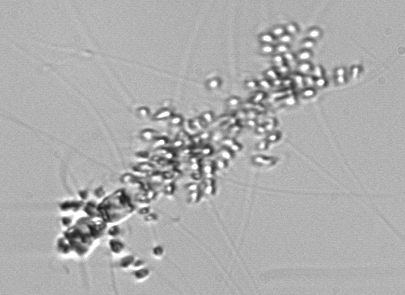
Label: Chaetoceros_didymus_TAG_external_flagellate